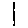
Label: line